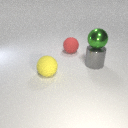
large red rubber sphere to the right of large yellow rubber sphere